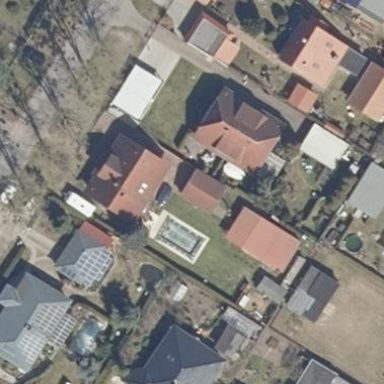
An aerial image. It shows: Detached building with gabled roof.